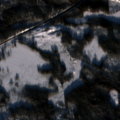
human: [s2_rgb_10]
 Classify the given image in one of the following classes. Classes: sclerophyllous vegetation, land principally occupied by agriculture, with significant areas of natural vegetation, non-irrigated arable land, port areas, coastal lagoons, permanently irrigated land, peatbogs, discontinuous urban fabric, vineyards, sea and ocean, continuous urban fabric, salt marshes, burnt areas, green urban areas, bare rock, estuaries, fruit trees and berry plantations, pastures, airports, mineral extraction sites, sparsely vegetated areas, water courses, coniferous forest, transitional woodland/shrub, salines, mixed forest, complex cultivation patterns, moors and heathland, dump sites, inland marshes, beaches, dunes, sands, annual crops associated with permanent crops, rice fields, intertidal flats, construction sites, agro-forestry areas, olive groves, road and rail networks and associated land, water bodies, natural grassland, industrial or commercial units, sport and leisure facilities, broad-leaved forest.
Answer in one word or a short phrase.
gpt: coniferous forest, transitional woodland/shrub